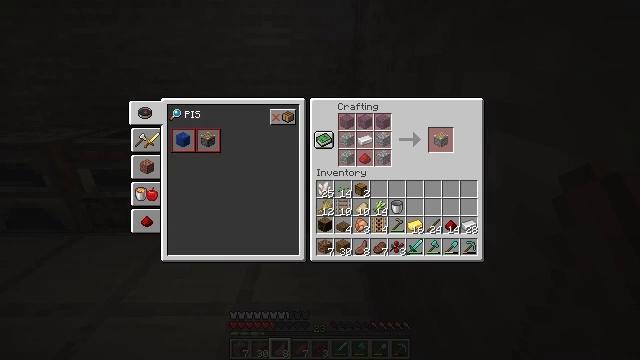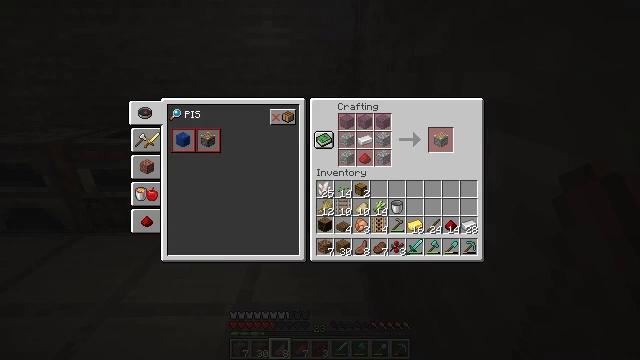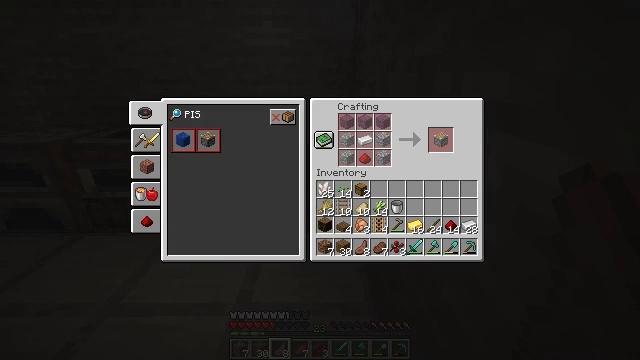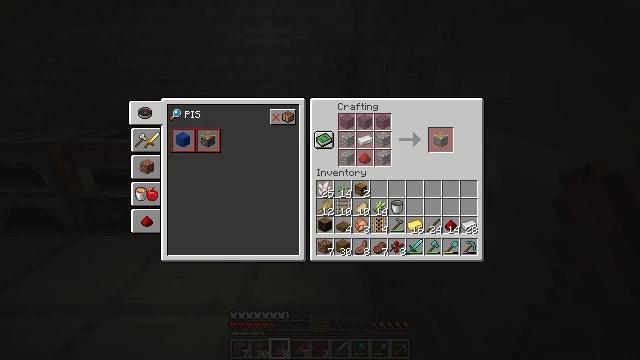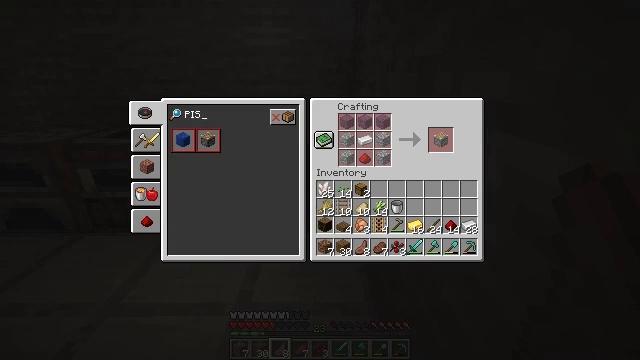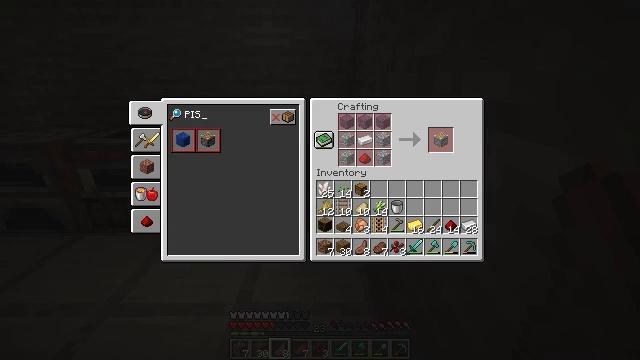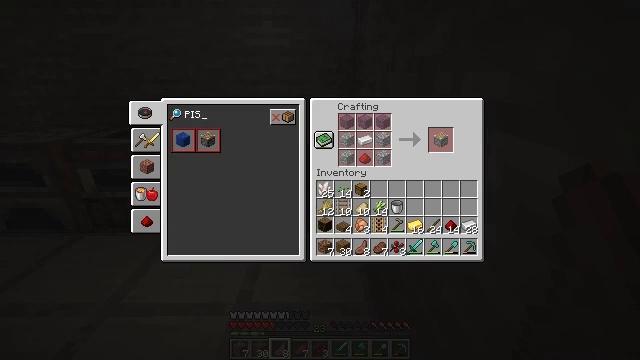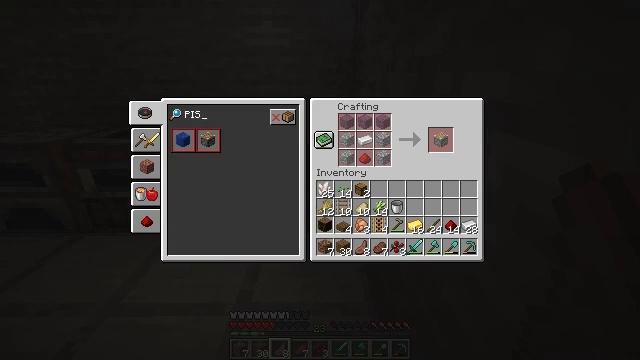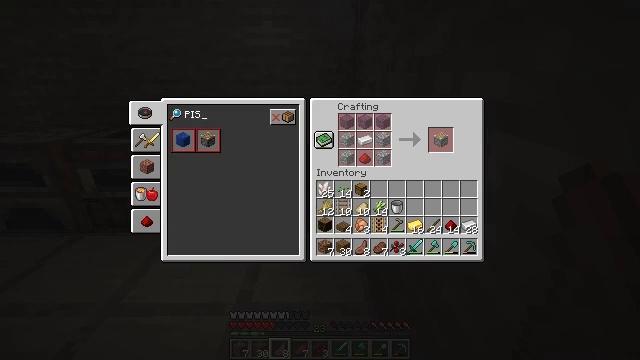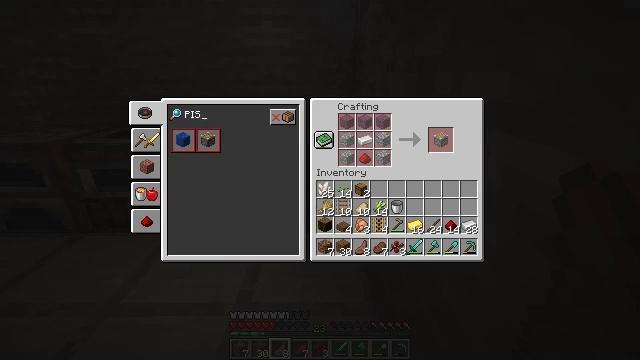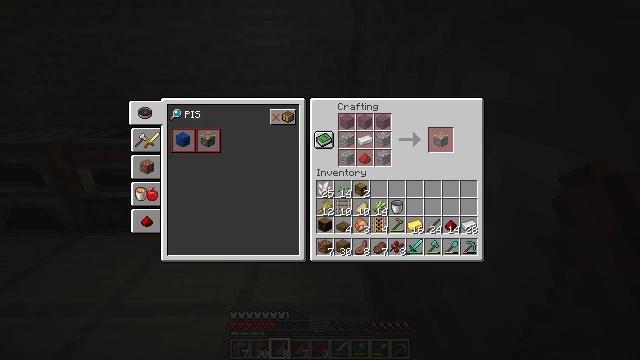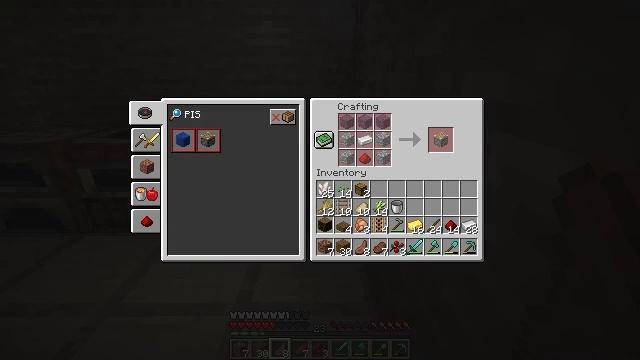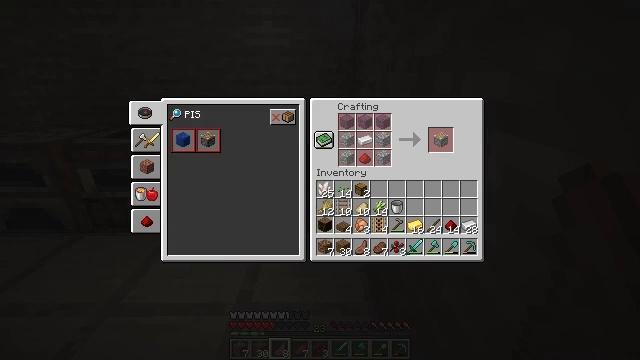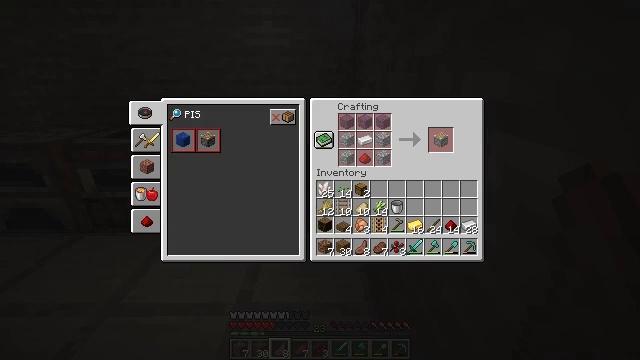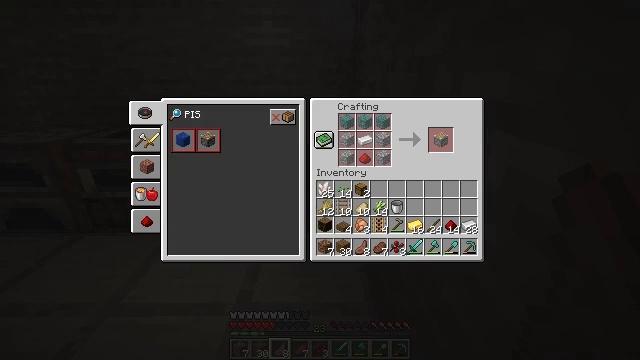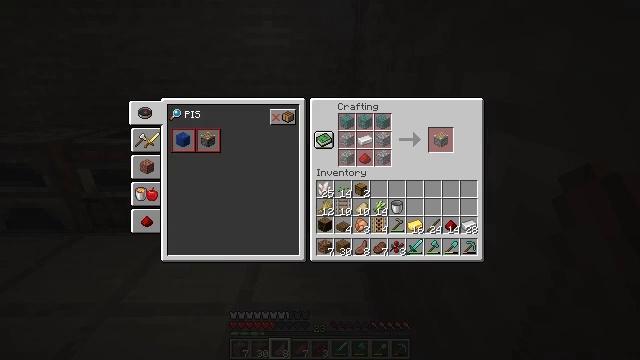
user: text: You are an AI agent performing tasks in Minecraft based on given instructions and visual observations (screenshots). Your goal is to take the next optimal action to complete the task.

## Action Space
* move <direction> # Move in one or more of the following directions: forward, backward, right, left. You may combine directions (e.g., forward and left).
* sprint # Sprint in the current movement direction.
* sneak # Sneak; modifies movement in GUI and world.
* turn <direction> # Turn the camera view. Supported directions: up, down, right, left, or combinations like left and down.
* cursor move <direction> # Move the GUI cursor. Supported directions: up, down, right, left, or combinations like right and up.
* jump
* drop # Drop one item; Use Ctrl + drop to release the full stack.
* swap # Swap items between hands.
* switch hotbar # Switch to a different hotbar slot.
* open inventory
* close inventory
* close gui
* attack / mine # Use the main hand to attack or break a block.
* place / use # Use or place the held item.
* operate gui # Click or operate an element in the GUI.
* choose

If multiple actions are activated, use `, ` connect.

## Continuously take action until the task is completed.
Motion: motion action
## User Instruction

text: Use the crafting table to craft a piston.
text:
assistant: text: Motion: no_op
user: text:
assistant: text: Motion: no_op
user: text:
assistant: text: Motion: no_op
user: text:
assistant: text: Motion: no_op
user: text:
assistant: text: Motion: no_op
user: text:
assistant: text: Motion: no_op
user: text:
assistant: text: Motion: no_op
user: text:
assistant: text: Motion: no_op
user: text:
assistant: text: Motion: no_op
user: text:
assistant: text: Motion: no_op
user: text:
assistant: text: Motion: no_op
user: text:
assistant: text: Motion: no_op
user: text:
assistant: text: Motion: no_op
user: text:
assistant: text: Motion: no_op
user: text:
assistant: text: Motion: no_op
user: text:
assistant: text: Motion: no_op
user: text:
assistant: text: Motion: no_op
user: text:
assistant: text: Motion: no_op
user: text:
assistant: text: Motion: no_op
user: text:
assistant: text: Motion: no_op
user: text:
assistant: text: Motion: no_op
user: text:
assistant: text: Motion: no_op
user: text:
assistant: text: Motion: no_op
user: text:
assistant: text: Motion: no_op
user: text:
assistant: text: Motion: no_op
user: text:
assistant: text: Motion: no_op
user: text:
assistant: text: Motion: no_op
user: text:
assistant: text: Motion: no_op
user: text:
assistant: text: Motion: no_op
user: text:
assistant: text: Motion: no_op